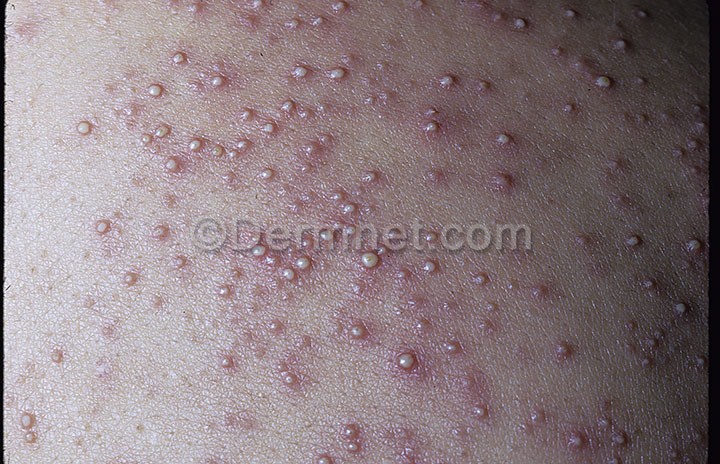
Disease: Acne and Rosacea Photos